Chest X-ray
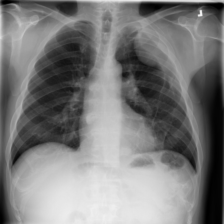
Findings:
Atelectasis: negative
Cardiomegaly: negative
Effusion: negative
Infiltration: negative
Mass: positive
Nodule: negative
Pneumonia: negative
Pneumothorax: negative
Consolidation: negative
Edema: negative
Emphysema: negative
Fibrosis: negative
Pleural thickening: positive
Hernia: negative